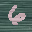
Label: 6